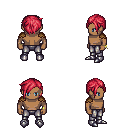
a pixel art fantasy rpg character, male body template, human, dark skin, leather shoulder armor, metal pants, ruby red pixie cut hairstyle, bracelets, metal boots, four views (front, back, left, right), 2x2 character sprite sheet, small pixel art, hard edges, no anti-aliasing